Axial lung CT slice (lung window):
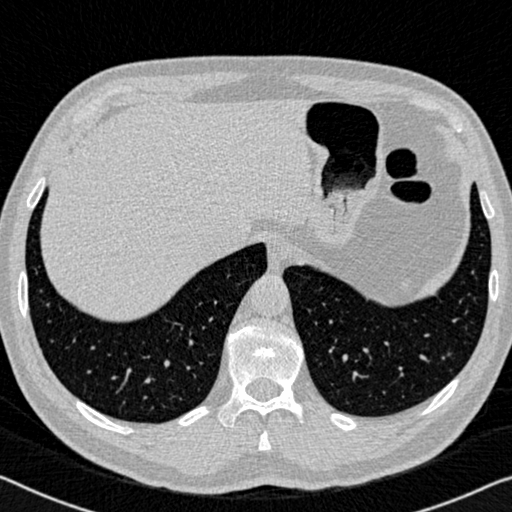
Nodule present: no